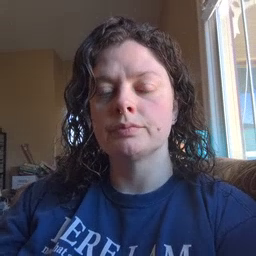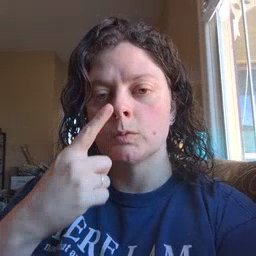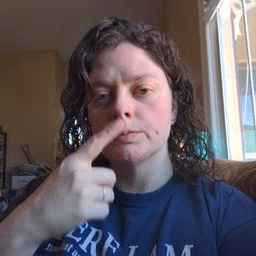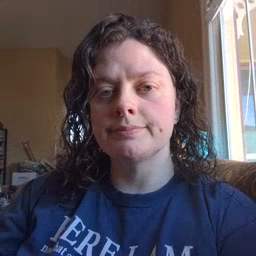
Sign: nose